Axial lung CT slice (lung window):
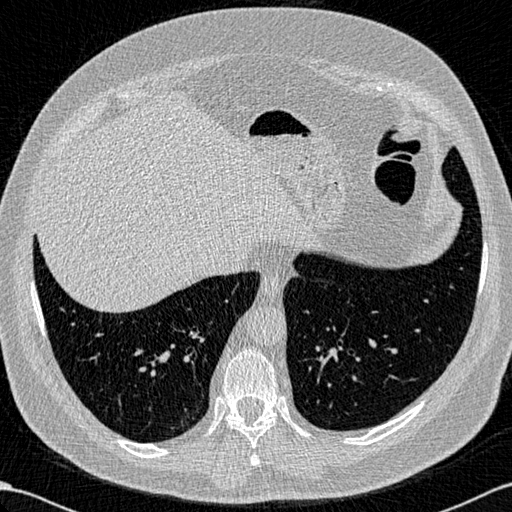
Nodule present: no